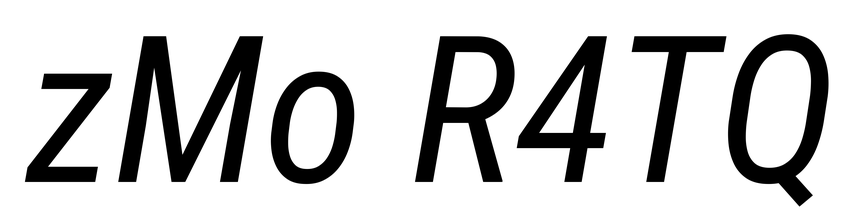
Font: Roboto-Italic_Condensed_Italic